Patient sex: M
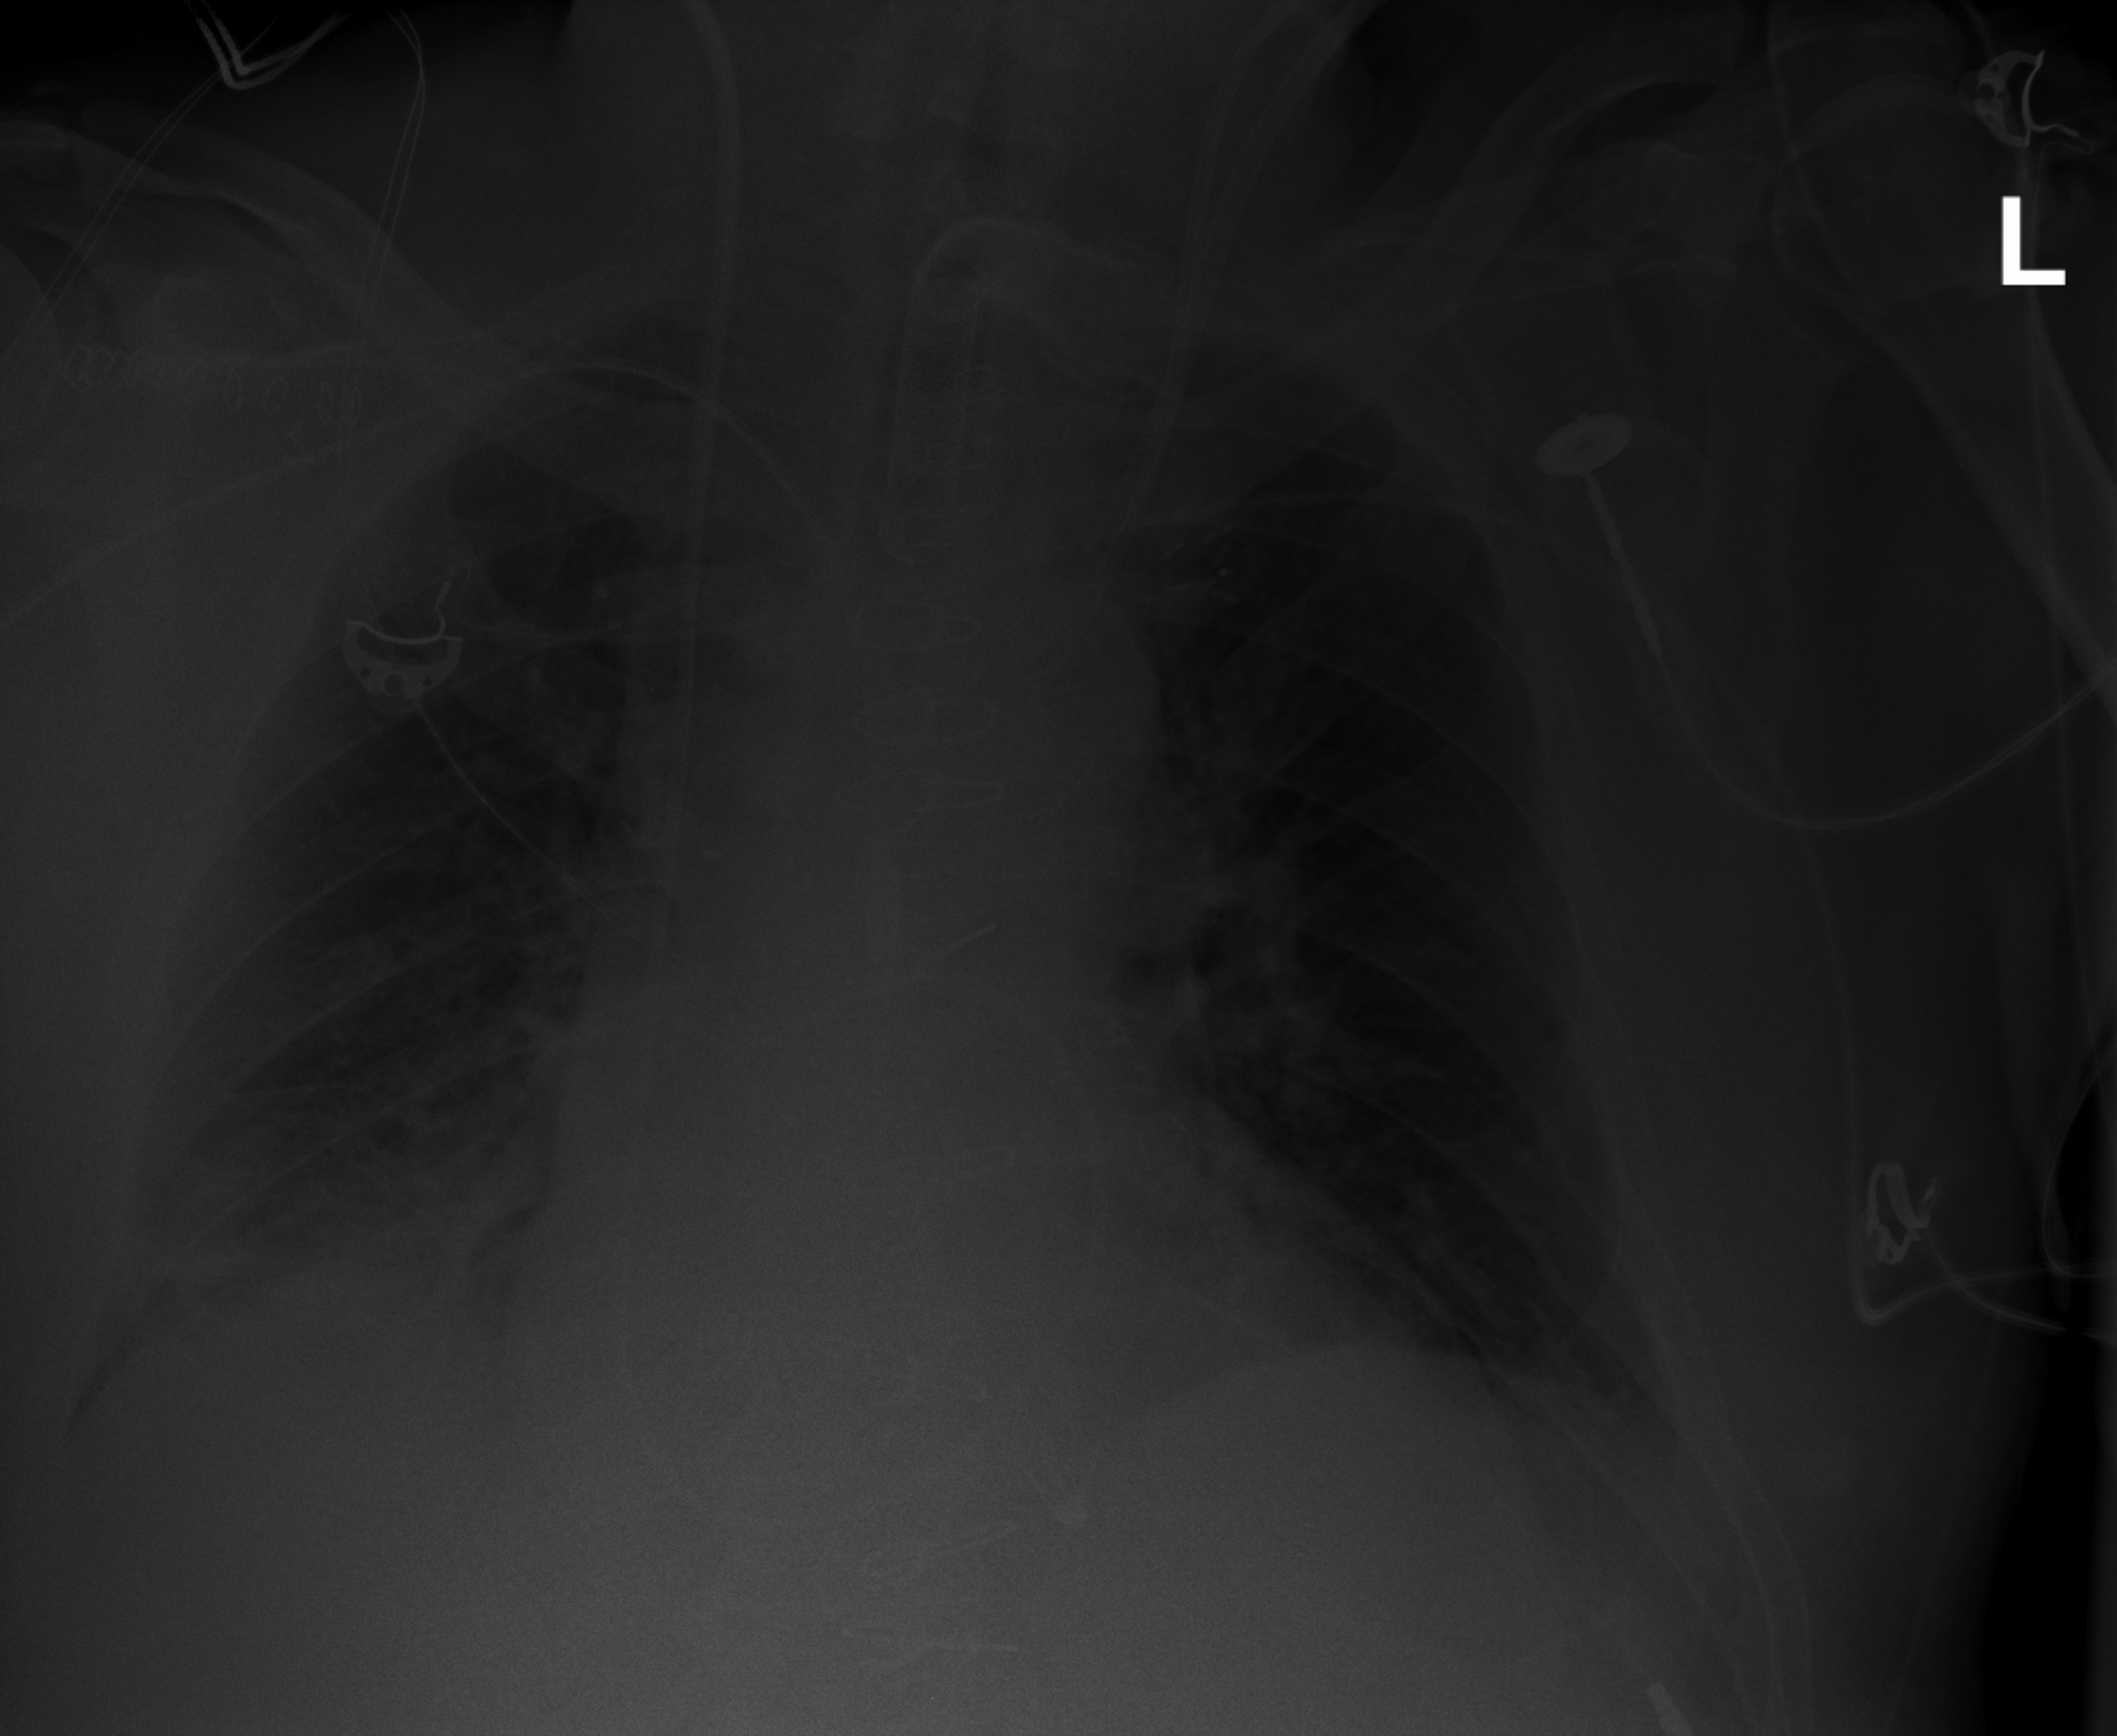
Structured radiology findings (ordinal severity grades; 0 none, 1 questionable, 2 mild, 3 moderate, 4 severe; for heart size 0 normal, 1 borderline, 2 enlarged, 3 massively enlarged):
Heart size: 2
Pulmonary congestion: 2
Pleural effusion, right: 2
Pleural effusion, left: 2
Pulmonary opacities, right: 2
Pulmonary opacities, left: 0
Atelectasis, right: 2
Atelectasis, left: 2